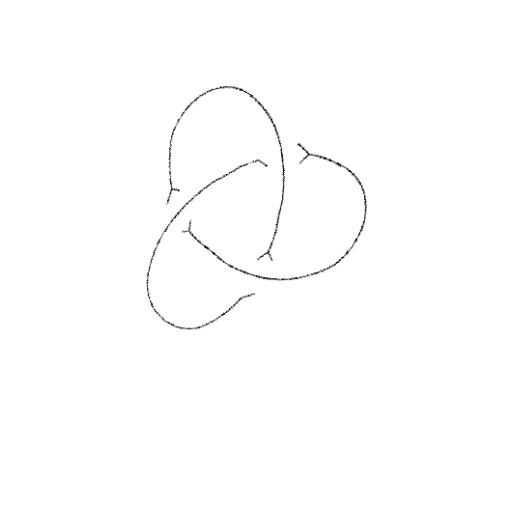
Crossing number: 3